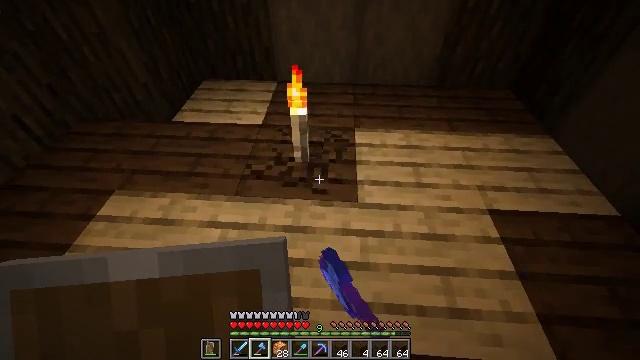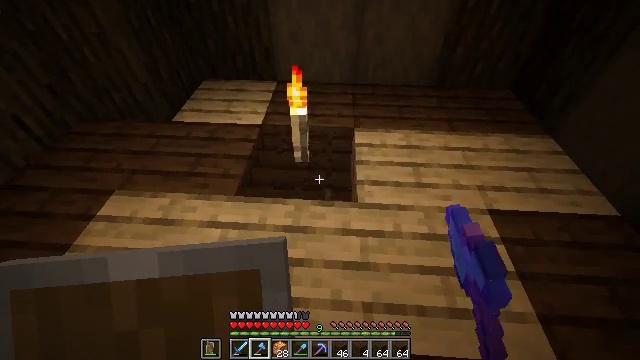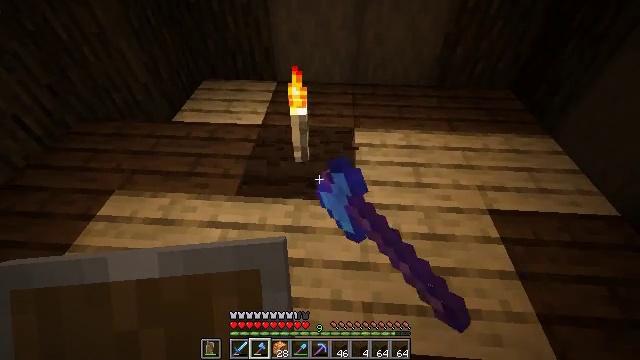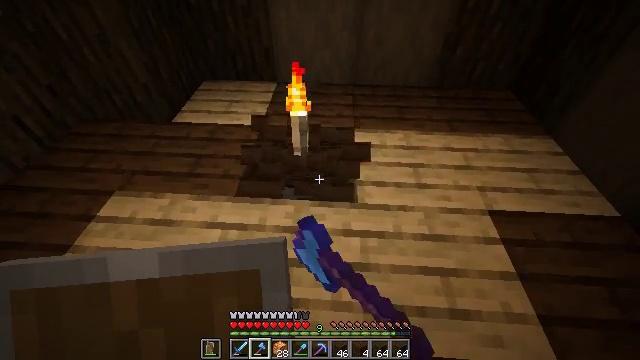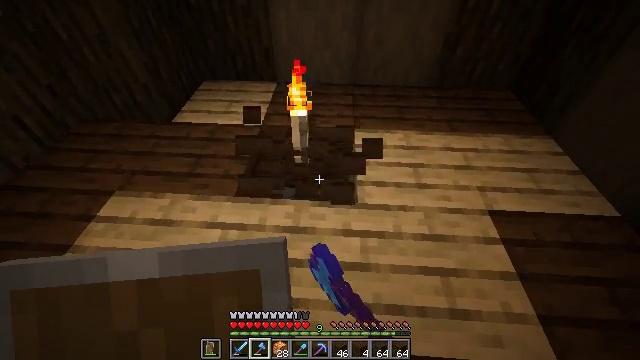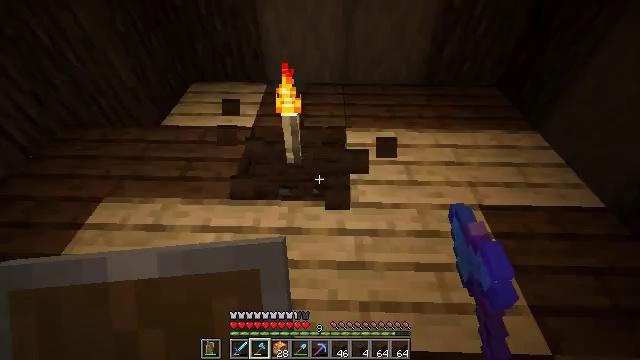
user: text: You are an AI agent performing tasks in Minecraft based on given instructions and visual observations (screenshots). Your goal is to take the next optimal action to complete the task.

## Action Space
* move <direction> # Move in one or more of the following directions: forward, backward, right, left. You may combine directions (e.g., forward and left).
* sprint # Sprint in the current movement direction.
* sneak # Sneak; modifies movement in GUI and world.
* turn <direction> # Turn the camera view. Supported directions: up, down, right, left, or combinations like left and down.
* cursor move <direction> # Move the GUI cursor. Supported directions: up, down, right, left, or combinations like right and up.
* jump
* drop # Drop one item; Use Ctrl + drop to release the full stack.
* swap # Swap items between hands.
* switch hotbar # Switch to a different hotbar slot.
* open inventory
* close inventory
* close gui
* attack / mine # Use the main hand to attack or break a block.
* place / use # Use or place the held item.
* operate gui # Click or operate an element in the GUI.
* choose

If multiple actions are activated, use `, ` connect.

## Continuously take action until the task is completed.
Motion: motion action
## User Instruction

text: Attack the dark oak planks to recycle them.
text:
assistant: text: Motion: attack / mine
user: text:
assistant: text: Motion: attack / mine
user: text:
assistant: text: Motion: attack / mine
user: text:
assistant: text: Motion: attack / mine
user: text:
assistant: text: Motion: turn right, attack / mine
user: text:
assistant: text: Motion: attack / mine